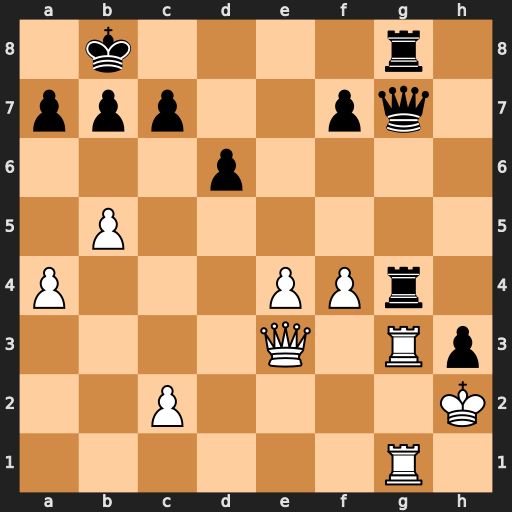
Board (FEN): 1k4r1/ppp2pq1/3p4/1P6/P3PPr1/4Q1Rp/2P4K/6R1
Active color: w
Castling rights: -
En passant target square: -
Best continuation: Rxg4 Qxg4 Rxg4